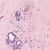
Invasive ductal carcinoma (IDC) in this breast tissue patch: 0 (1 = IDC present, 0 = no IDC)